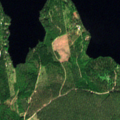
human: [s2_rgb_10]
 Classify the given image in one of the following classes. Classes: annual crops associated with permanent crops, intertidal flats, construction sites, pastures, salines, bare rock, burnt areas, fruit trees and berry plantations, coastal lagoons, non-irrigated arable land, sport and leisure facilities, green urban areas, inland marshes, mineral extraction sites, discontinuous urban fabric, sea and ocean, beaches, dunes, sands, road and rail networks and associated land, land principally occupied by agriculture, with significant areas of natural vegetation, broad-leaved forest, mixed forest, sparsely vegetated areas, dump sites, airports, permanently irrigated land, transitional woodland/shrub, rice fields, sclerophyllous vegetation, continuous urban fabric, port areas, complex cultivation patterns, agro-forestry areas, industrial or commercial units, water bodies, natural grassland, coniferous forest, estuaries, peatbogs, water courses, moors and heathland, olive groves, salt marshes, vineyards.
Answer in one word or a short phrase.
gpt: coniferous forest, mixed forest, water bodies